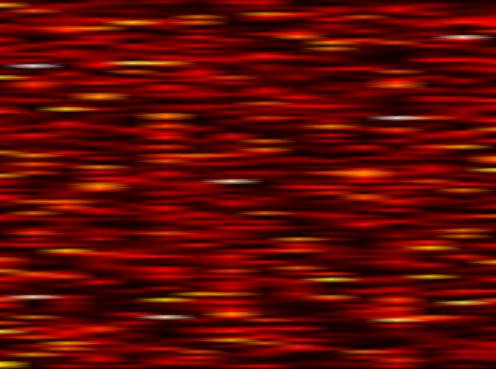
Label: WOLA